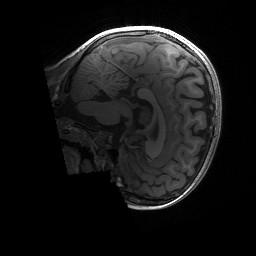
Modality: T1w
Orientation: sagittal
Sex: male
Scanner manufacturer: siemens
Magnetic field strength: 3 T
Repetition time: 1.9 s
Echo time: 0.00243 s